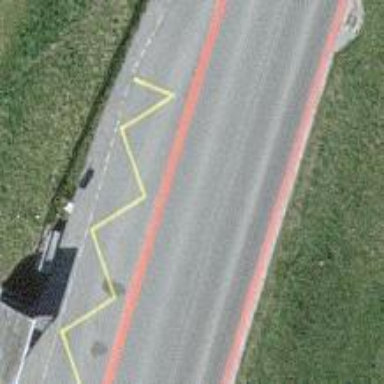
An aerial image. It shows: Secondary road with asphalt surface.